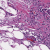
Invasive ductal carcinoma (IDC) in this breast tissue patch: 0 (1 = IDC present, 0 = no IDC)